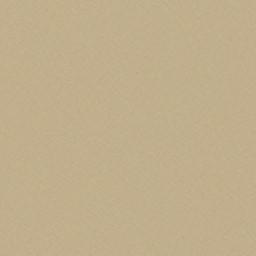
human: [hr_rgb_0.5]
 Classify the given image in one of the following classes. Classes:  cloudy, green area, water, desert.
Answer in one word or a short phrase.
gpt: desert